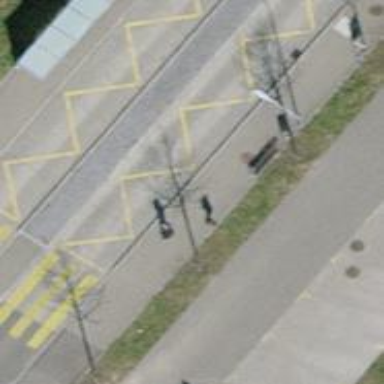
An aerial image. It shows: Bench for seating.